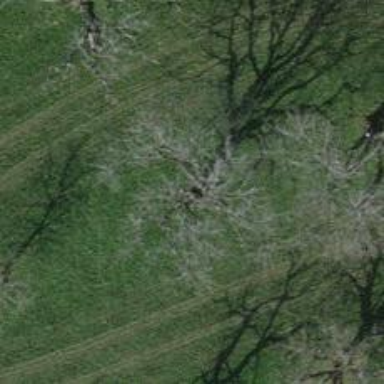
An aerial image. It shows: Single tag "natural: tree."